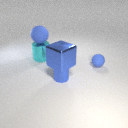
large cyan metal cylinder below large blue rubber sphere